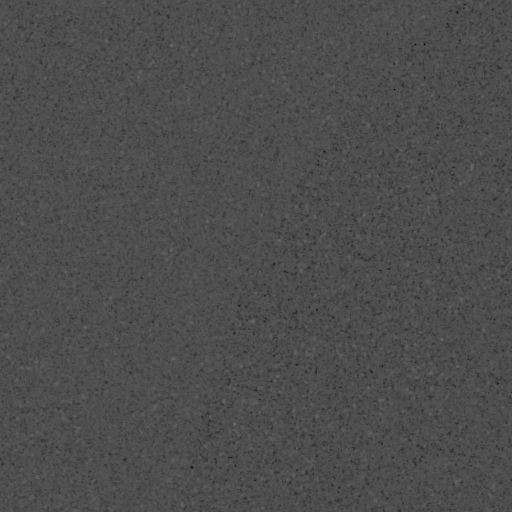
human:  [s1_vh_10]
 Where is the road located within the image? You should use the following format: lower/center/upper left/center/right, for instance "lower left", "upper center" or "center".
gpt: The road is located in the lower right of the image.
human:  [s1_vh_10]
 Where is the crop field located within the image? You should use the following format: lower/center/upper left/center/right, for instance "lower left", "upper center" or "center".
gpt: There is no crop field in the image.

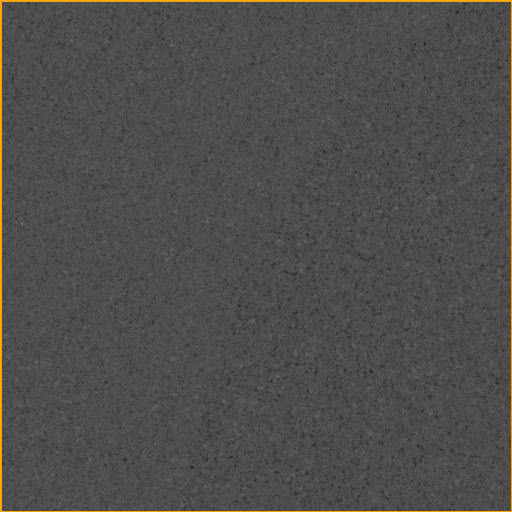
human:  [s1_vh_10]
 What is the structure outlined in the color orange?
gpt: The structure outlined in orange is an airport.
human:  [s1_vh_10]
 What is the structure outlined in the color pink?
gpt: There is no pink outline.